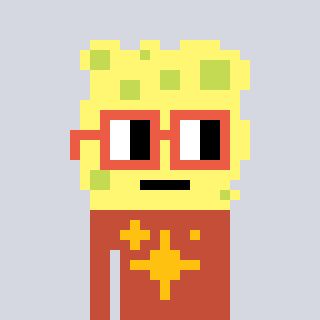
a pixel art character with square orange glasses, a sponge-shaped head and a rust-colored body on a cool background